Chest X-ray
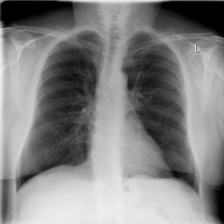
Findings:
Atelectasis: negative
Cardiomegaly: negative
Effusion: negative
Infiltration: positive
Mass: negative
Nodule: negative
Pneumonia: negative
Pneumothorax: negative
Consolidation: positive
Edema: negative
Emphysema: negative
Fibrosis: negative
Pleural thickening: negative
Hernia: negative